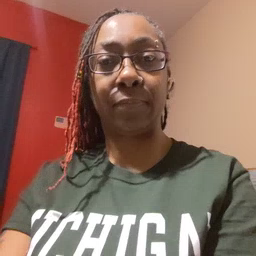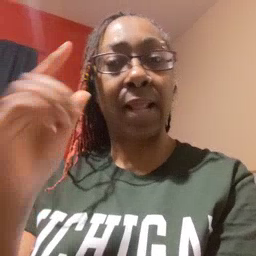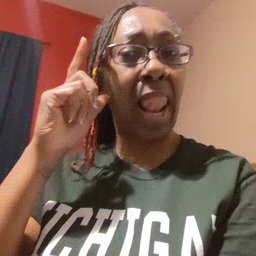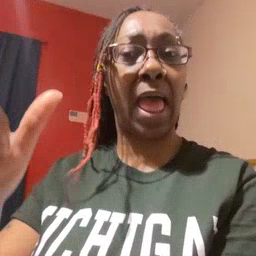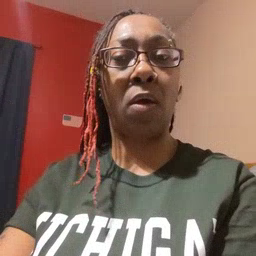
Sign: loud